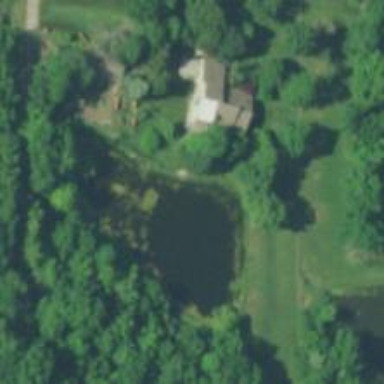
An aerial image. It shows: Pond surrounded by natural water.